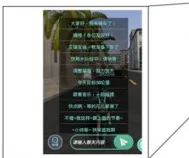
Patient undergoing Virtual Reality-based arm and leg cycling in therapy. (E) Live chat in cycling.
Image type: radiology (ultrasound)